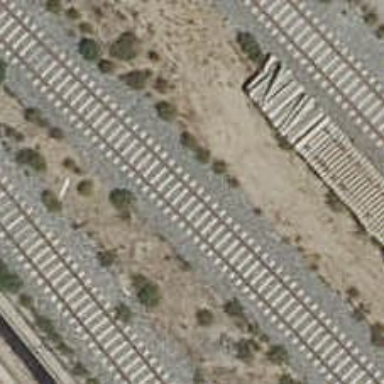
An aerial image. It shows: Rail yard with electrified contact lines for railway operations.